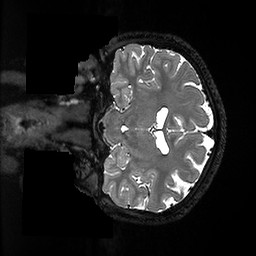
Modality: T2w
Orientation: coronal
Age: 22
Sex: female
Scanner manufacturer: ge
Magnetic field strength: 3 T
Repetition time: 3.202 s
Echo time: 0.06589 s